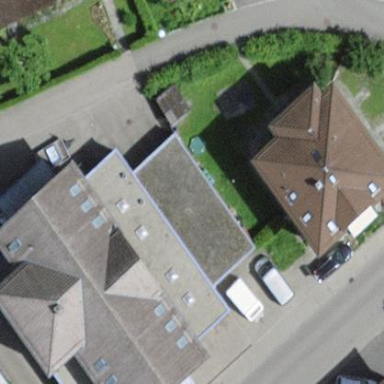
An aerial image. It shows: Group of garages.